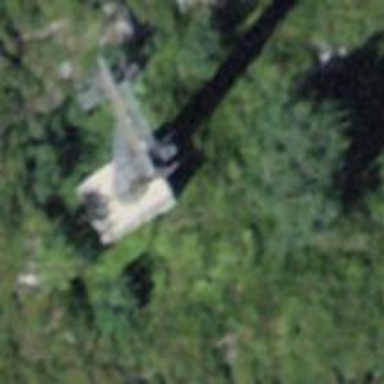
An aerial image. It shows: Pylon for aerialway.